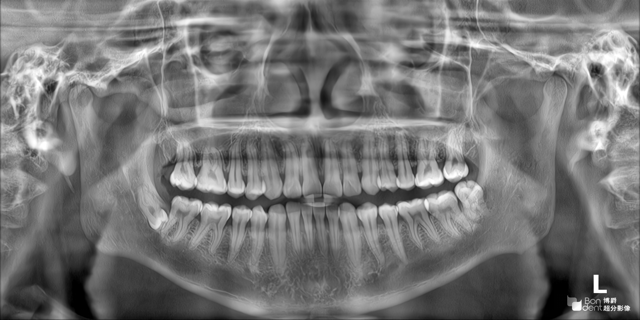
adult